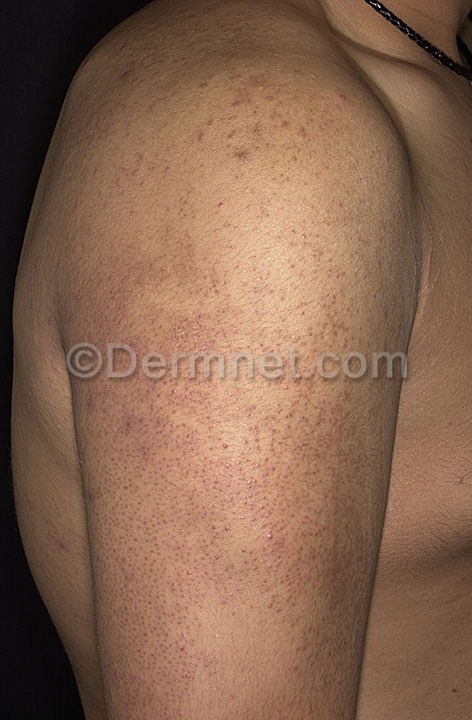
Disease: Atopic Dermatitis Photos